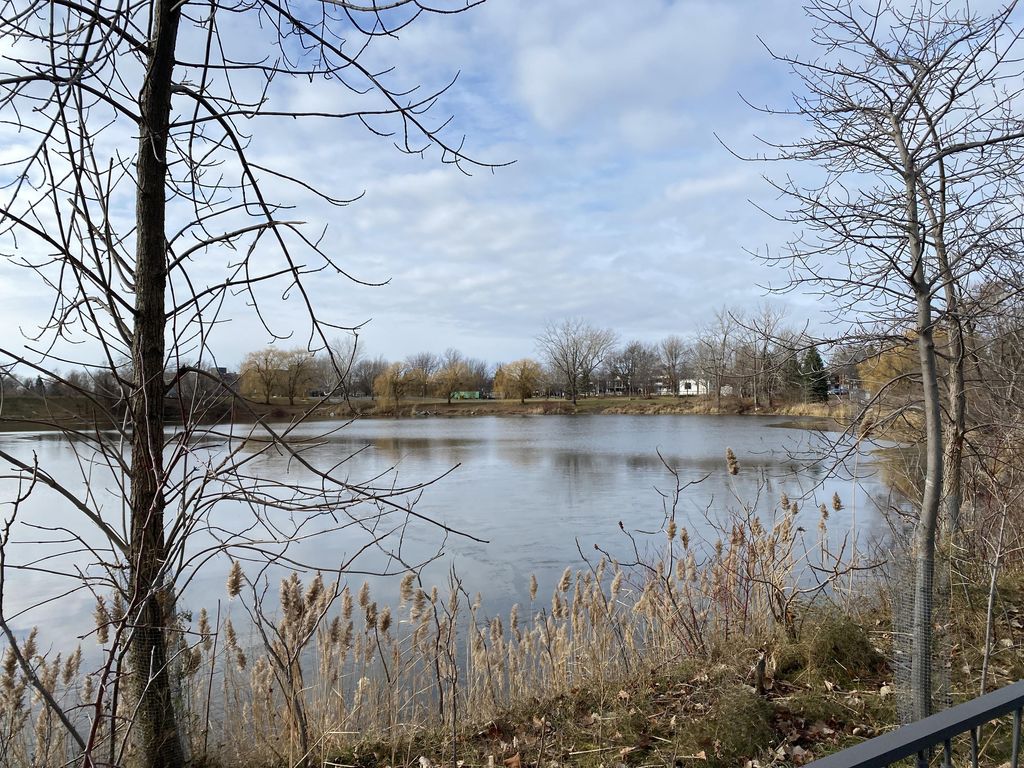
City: montreal